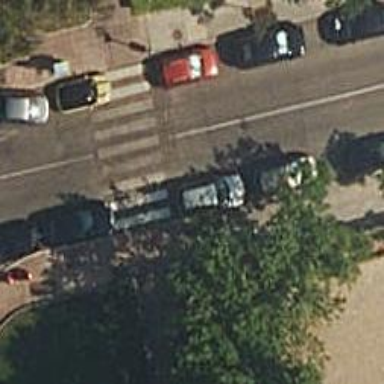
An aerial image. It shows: Pedestrian crossing with zebra markings on footway.